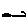
Label: cloud